Question: A friend of mine has had a programming test yesterday. He passed the test anyway, but I'm curious about the answer.
Here is the test, supposed you are on point A and need to go to point B. You can only move up and right. How many possible movements do you have?
The options he remembered were 16, 64, 3125.
What is the answer and how to explain that?

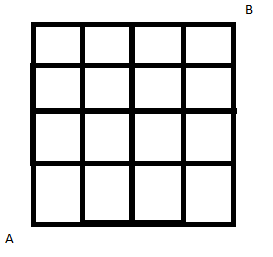
Answer: I disagree with the commentators that this question has nothing to do with programming. It can be solved fairly easily with a simple recursive function:
'''
def n_ways(x, y):
if x == 0 or y == 0:
# we are on the "edge", there is only one way to get there
return 1
else:
# the number of ways to get here equals the sum of the number of
# ways to get to the point directly below and the number of ways
# to get to the point directly left
return n_ways(x-1, y) + n_ways(x, y-1)
'''
Let's try it out. Point B is x position 4, y position 4.
'''
>>> n_ways(x=4, y=4)
70
'''
We can also use our algorithm to generate the diagram below:
'''
>>> for y in reversed(range(5)):
... for x in range(5):
... n = n_ways(x, y)
... print str(n).rjust(2),
... print
...
1 5 15 35 70
1 4 10 20 35
1 3 6 10 15
1 2 3 4 5
1 1 1 1 1
'''
As Stephane Laurent has already mentioned, you can easily find Pascal's Triangle hiding in this algorithm! :)